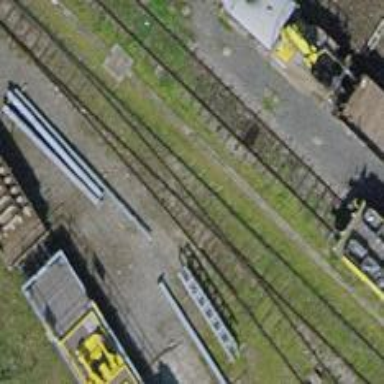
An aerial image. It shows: Railway yard with one track.